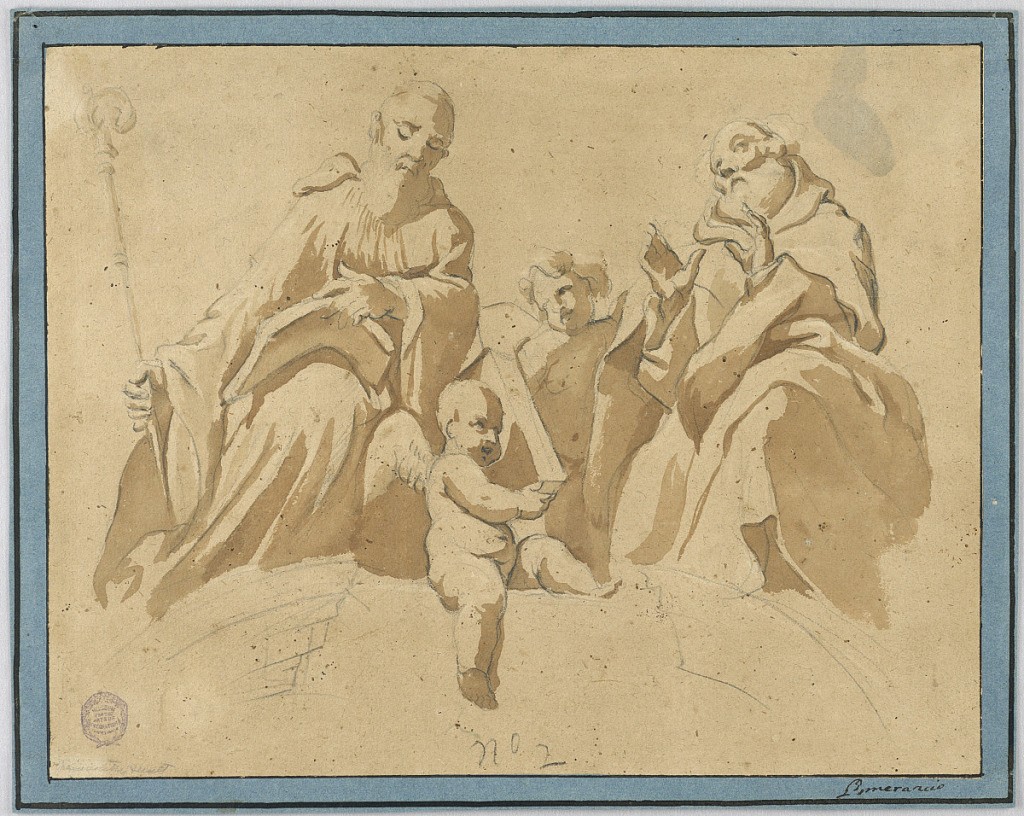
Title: Sketch for a wall paiting: Two sainted monks
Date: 1650–1700
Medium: Pencil, sepia, and wash on brown paper.
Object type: Drawing
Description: Horizontal composition with two saints seated on the cornices of a broken pediment. The left saint is reading a book and holding a crozier. The right saint has his hand raised in prayer. Two angels sit between them, one sitting and holding a book, while the other stands on the entablature.